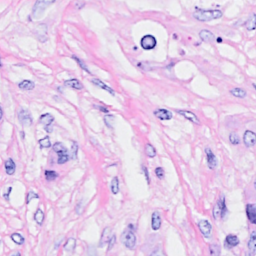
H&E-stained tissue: Breast